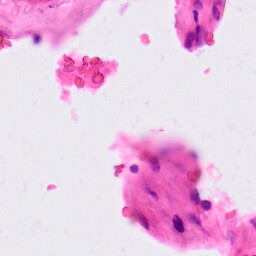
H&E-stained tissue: Lung